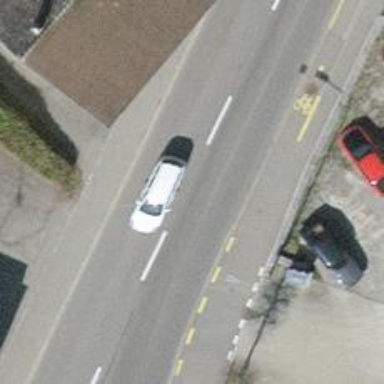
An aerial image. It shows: Primary highway with asphalt surface. It has designated lane for cyclists in both directions.